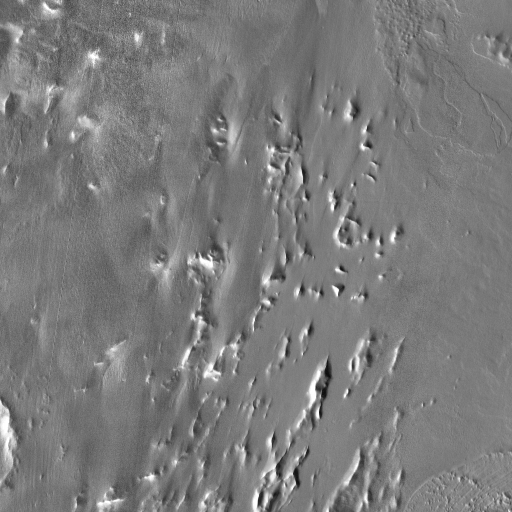
Crater classes present: Background